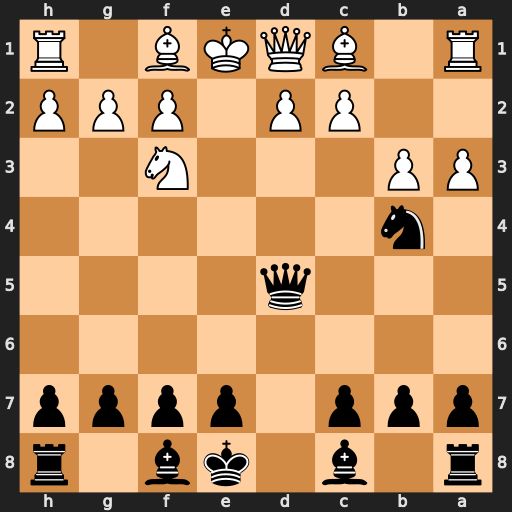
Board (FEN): r1b1kb1r/ppp1pppp/8/3q4/1n6/PP3N2/2PP1PPP/R1BQKB1R
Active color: b
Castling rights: KQkq
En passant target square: -
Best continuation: Qe4+ Be2 Nxc2+